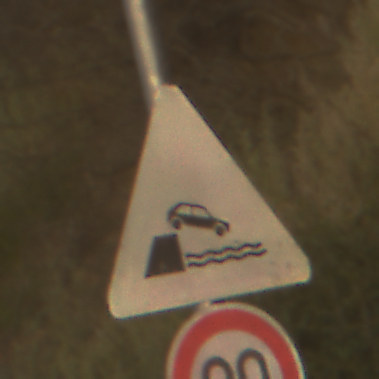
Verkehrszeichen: Ufer
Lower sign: Geschwindigkeit90
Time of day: SunriseSunset
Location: Outdoor (Nature)
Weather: PartlyCloudy
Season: NotSpecified
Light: Natural